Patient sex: M
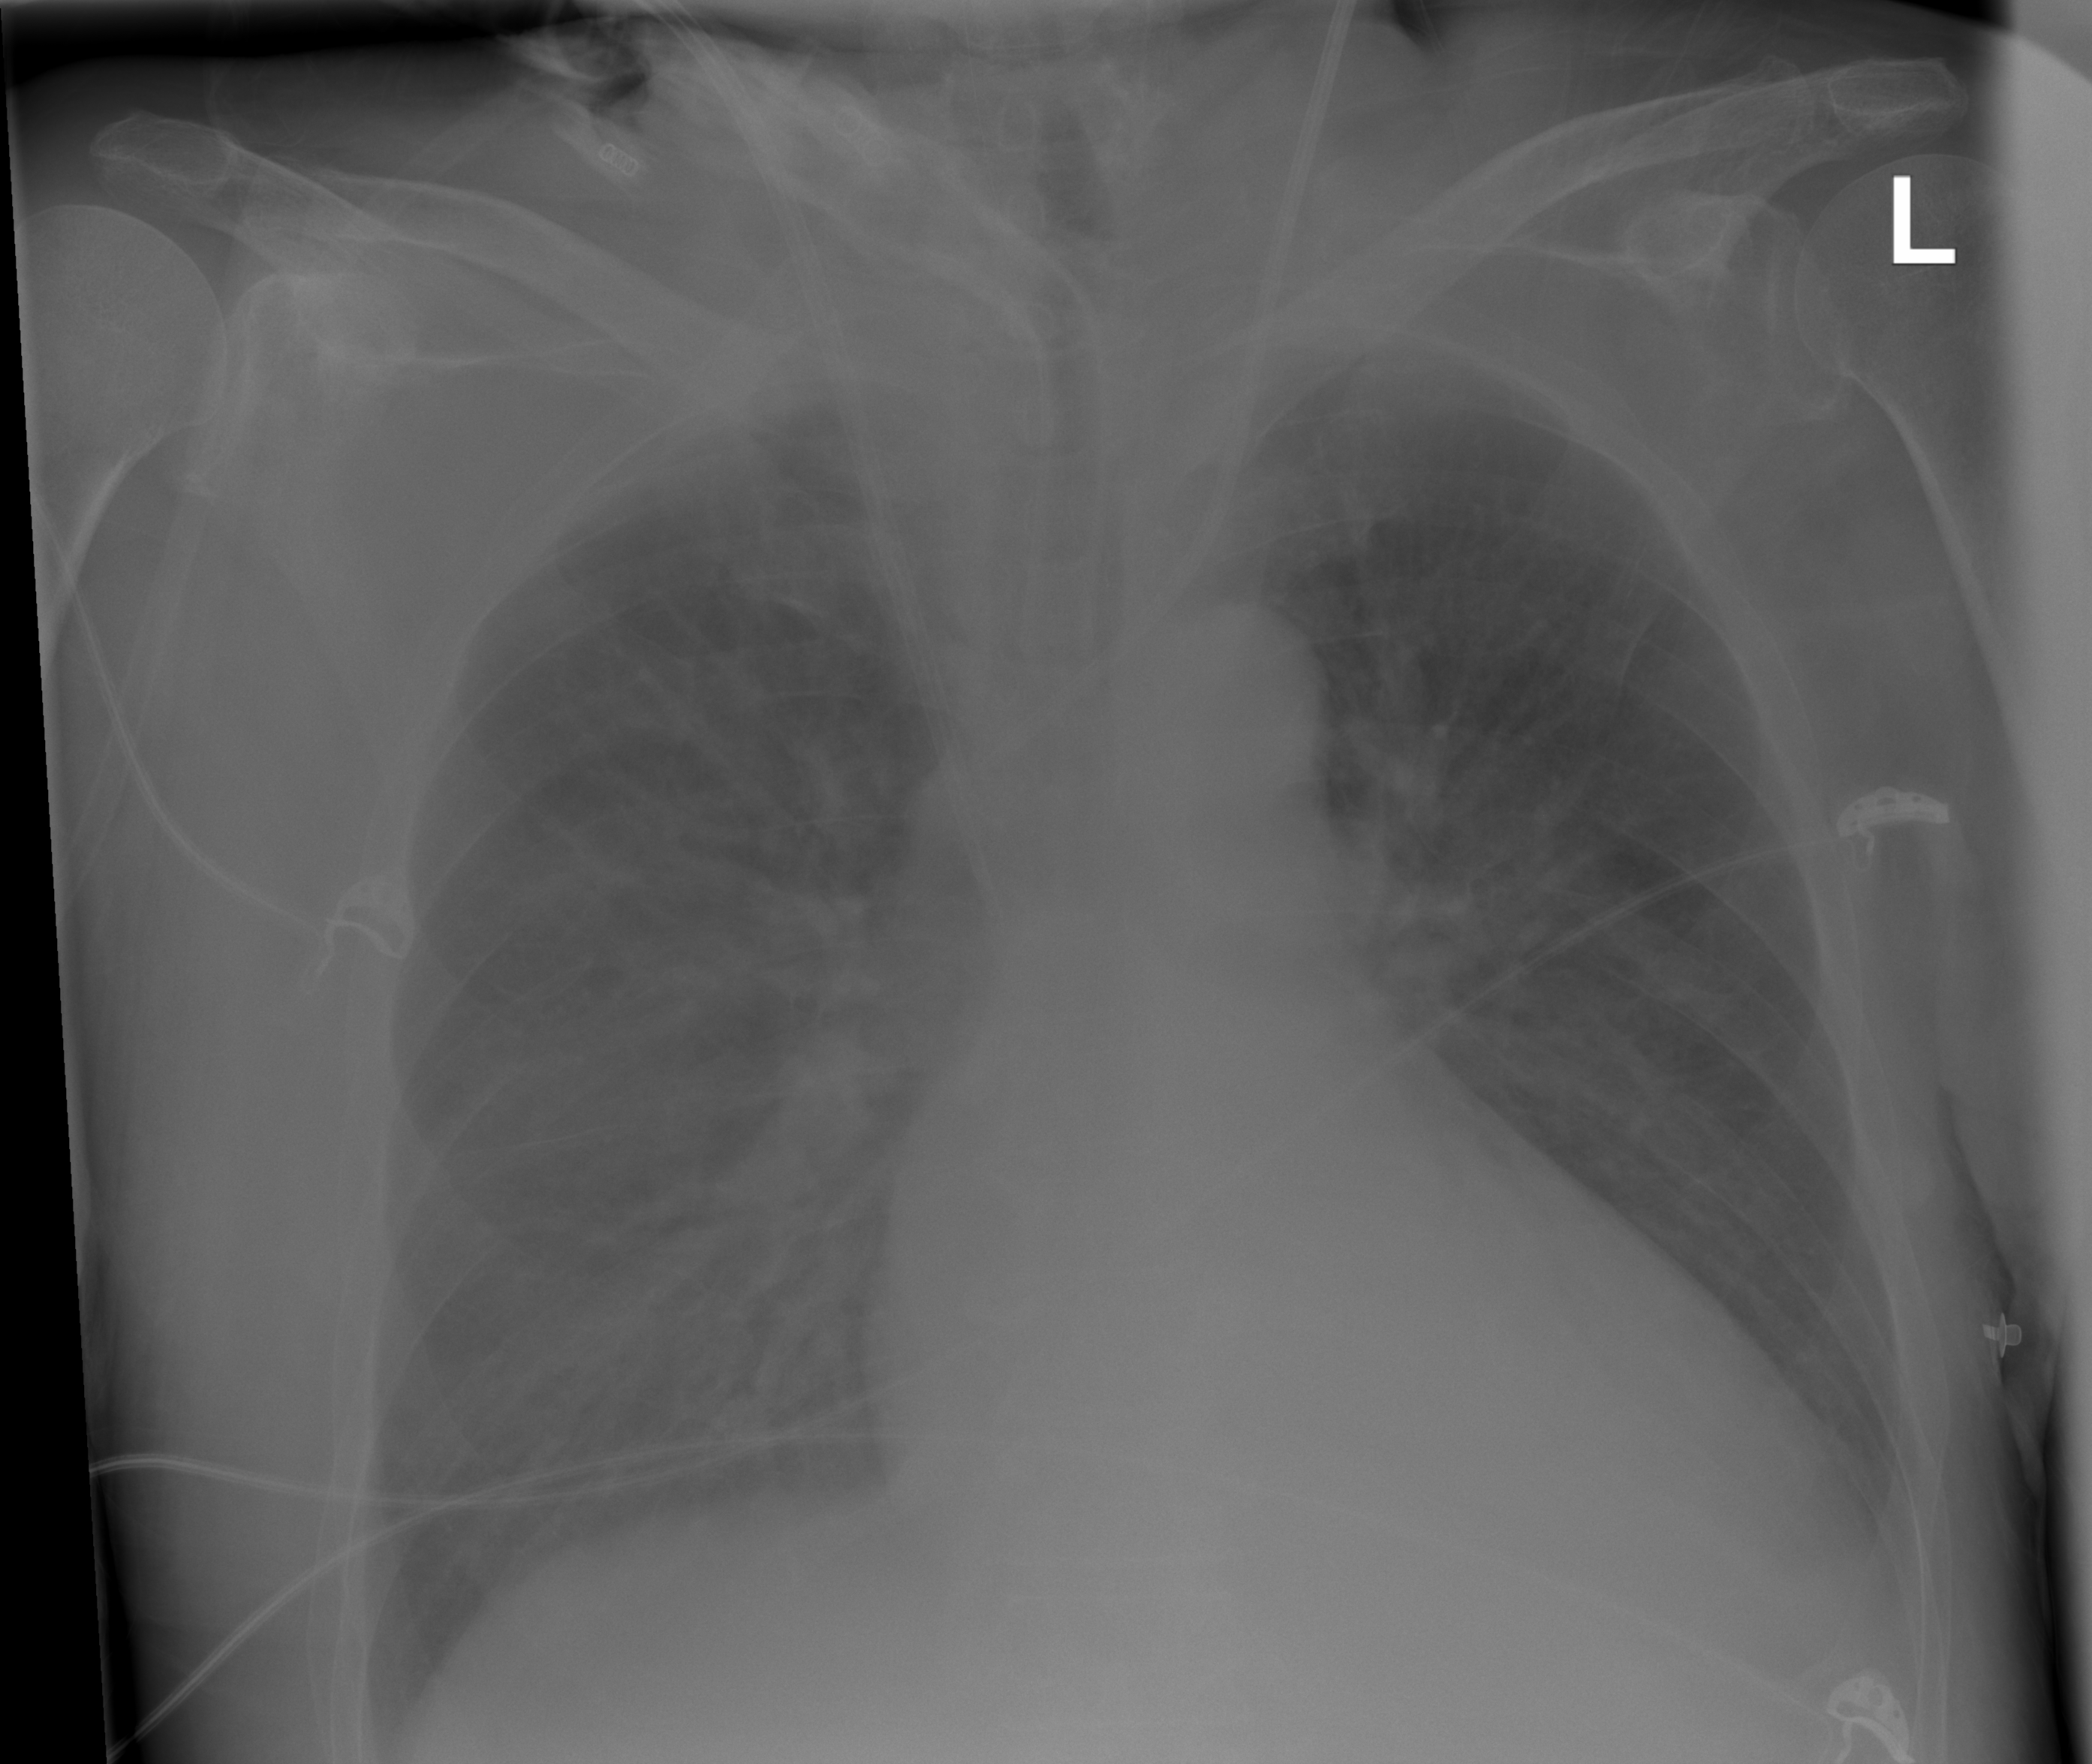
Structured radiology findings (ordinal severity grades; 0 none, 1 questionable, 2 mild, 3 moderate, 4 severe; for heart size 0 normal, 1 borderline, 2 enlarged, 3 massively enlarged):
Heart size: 2
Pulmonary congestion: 2
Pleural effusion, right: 1
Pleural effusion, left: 1
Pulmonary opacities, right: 2
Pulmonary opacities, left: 2
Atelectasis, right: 0
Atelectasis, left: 0